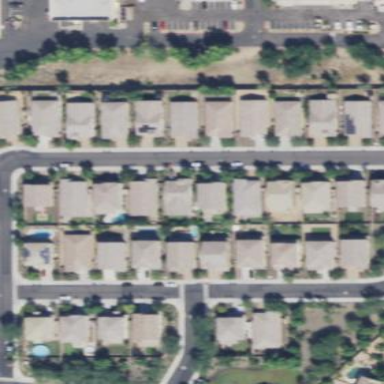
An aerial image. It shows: This residential area consists of single-family homes.